Interaction volume radius: 5 \u00c5
Interaction volume height: 10 \u00c5
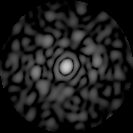
Disorder parameter: 0.8552